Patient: sex M, age 71
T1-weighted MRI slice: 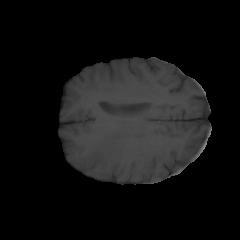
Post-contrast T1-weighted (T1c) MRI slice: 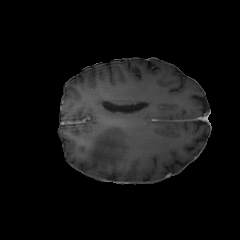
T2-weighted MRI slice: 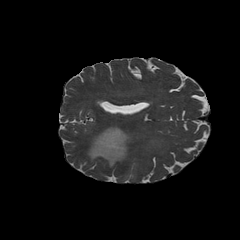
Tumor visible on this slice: yes
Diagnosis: Glioblastoma, IDH-wildtype
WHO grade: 4